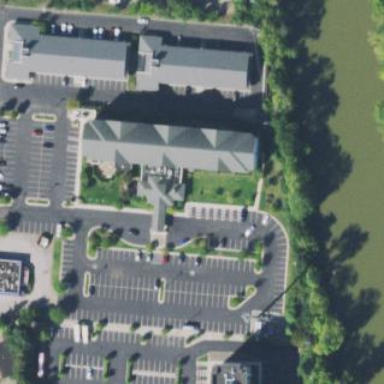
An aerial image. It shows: Hotel building.